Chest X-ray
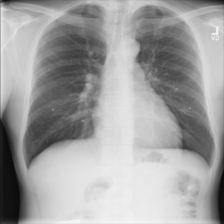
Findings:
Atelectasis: negative
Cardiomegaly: negative
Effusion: negative
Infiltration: negative
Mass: negative
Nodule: negative
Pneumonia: negative
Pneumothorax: negative
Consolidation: negative
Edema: negative
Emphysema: negative
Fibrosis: negative
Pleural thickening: negative
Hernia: negative